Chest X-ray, PA view. Patient: 49 years old, sex M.
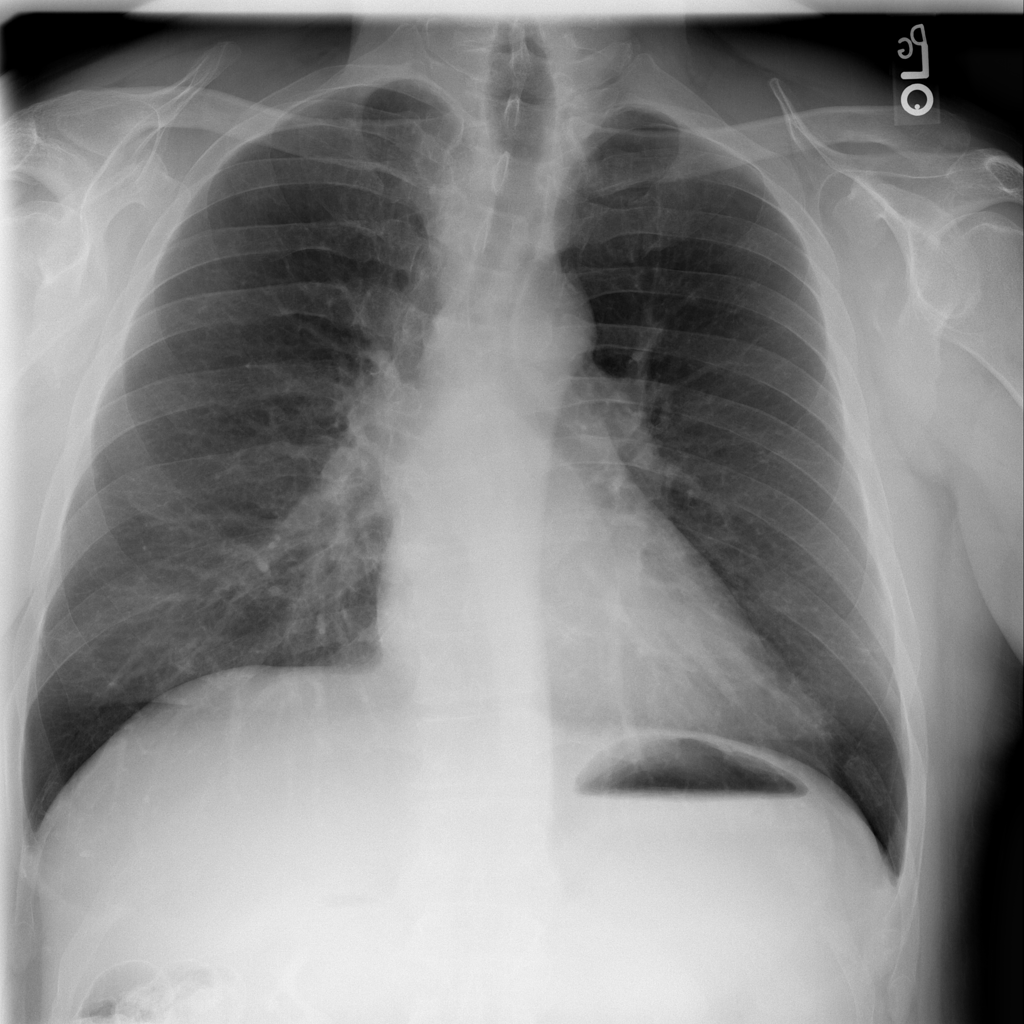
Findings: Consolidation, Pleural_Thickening